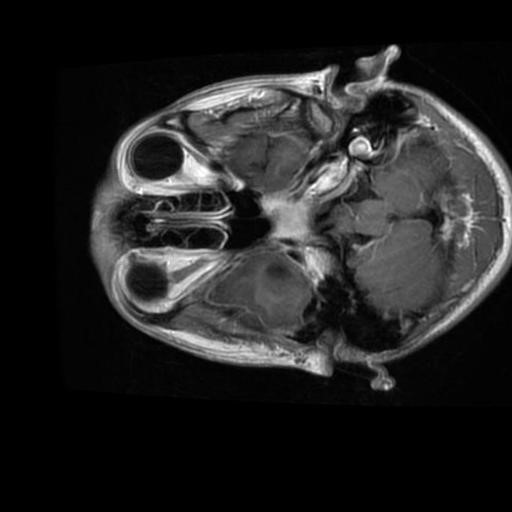
Label: brain_glioma